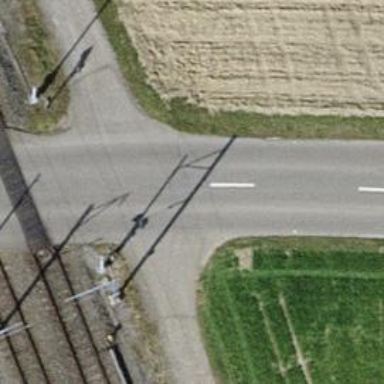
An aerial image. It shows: Tertiary road with asphalt surface.